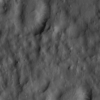
Label: not_dusty